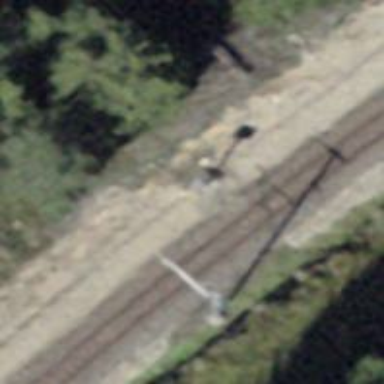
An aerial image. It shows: Narrow-gauge railway track with 1 electrified contact line.